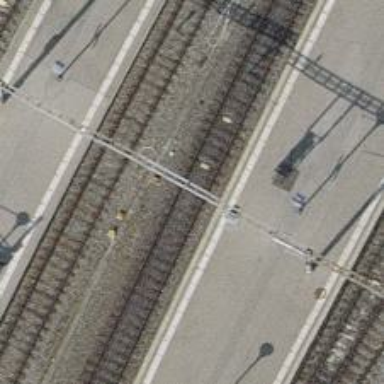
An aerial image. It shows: Railway signal.